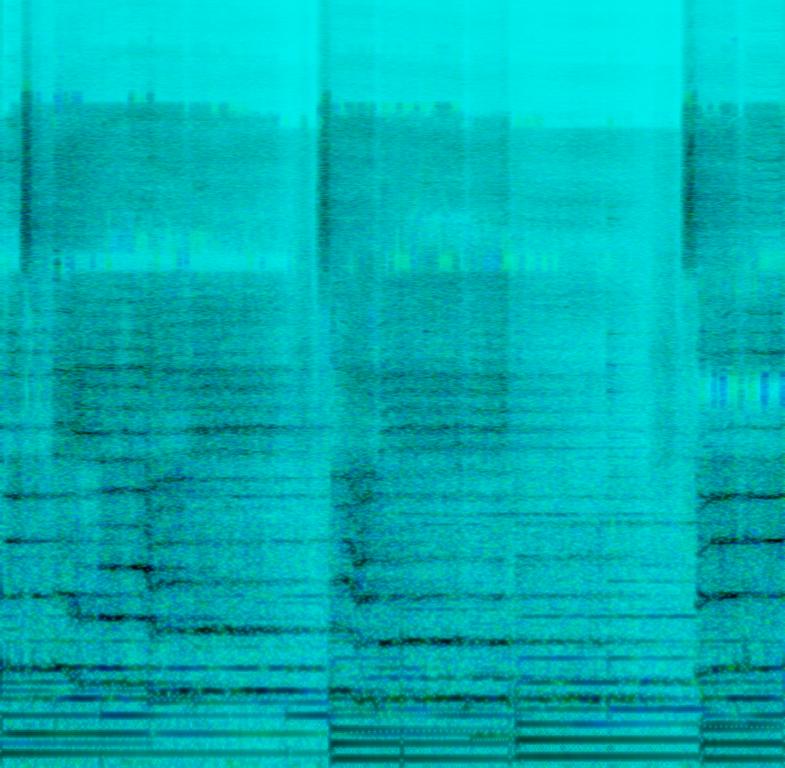
This is a gentle, soothing and meditative song of South Asian origin. The electric piano is played along with a group of singers who sing calmly in unison. The song has an uplifting emotional effect.